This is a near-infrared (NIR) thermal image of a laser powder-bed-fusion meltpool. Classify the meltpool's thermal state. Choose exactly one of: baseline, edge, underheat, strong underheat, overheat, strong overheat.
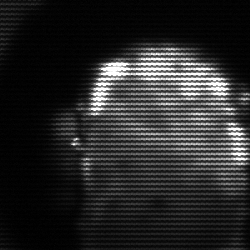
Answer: baseline